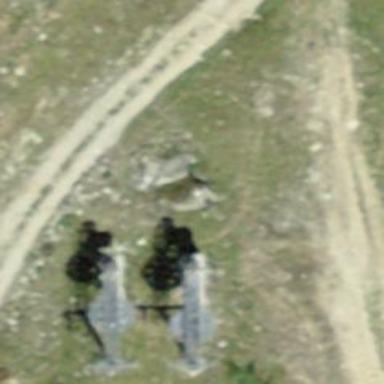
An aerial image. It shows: Pylon for aerialway.